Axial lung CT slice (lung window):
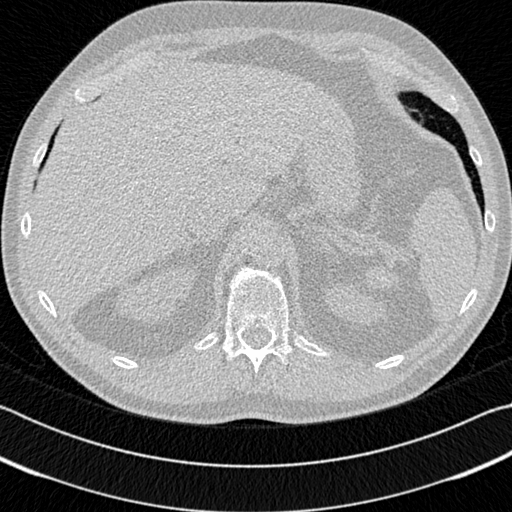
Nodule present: no